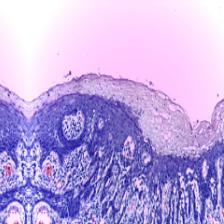
Diagnosis: Normal